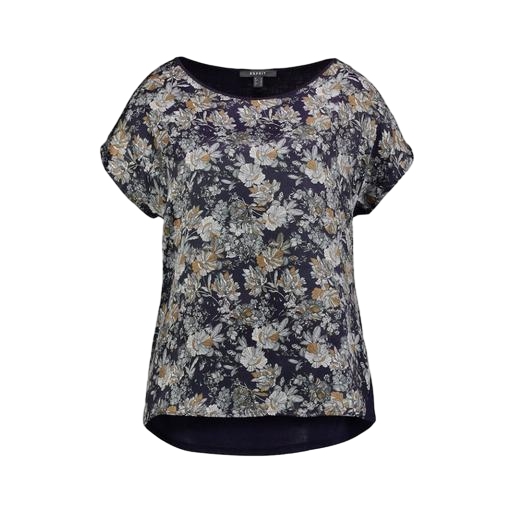
blue plus size printed t-shirt only macy, multicolor floral-print t-shirt only macy, blue printed contrast t-shirt only macy, white background